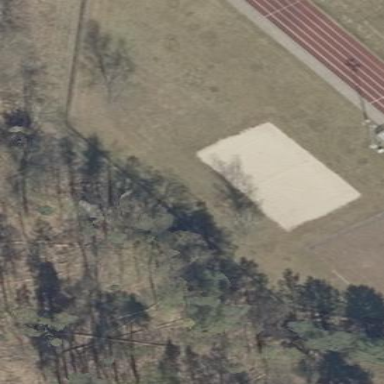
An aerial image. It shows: Sandy pitch for beach volleyball.